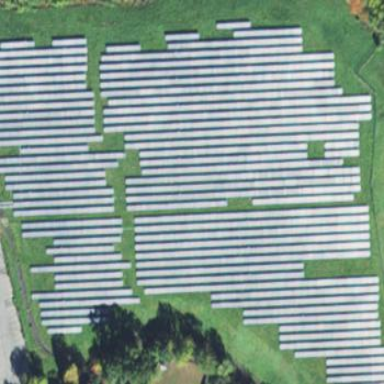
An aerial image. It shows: Solar power plant utilizing photovoltaic technology.